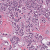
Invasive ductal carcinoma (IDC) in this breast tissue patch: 1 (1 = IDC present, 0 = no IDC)